Question: i am currently working with a MYSQL-Database whichhas three tables:
Books, Keywords and KeywordAssignment.
The tables Books and Keywords are in a many to many relationship therefore the table KeywordAssignment.

## Now to my question: I want to search for a book with multiple (max: up to ten) keywords.
I've already tried a self join:
'''
SELECT BookID
FROM Keywords K1 INNER JOIN
Keywords K2
ON K1.KeywordAssignmentID=K2.KeywordAssignmentID INNER JOIN
KeywordAssignment
ON KeywordAssignment.KeywordAssignmentID=K1.KeywordAssignmentID INNER JOIN
Books
ON KeywordAssignment.BookID=Books.BookID
WHERE K1.Keyword='Magic' AND K2.Keyword='Fantasy'
'''
The problem is it only works if the given Keyword are in the right order. If they aren't there are more than one.
I appreciate your help thank you very much!
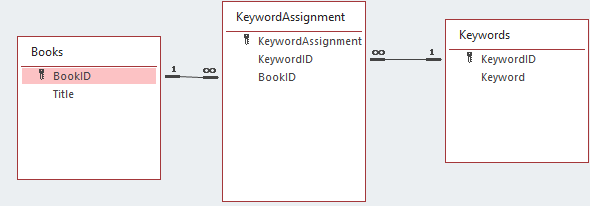
Answer: You need to 'GROUP BY BookID' and a 'HAVING' clause with the condition that both keywords are linked to that 'BookID':
'''
SELECT b.BookID, b.Title
FROM Books b
INNER JOIN KeywordAssignment ka ON ka.BookID = b.BookID
INNER JOIN Keyword k ON k.KeywordID = ka.KeywordID
WHERE k.Keyword IN ('Magic', 'Fantasy')
GROUP BY b.BookID, b.Title
HAVING COUNT(DISTINCT k.Keyword) = 2
'''
This code will return books that are linked to both ''Magic'' and ''Fantasy''.
If you want either of the 2 keywords then remove the 'HAVING' clause.